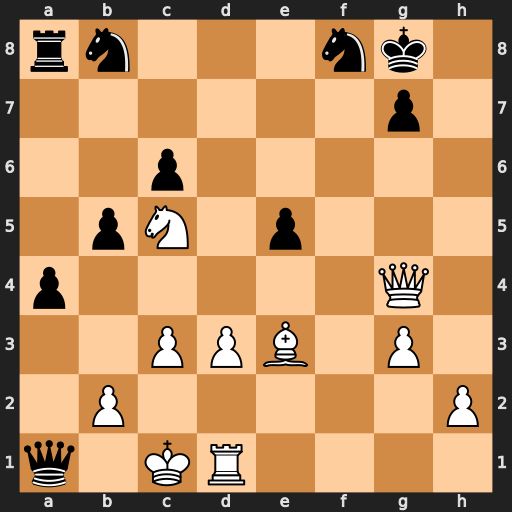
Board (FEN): rn3nk1/6p1/2p5/1pN1p3/p5Q1/2PPB1P1/1P5P/q1KR4
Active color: w
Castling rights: -
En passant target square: -
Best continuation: Kc2 Qa2 Rf1